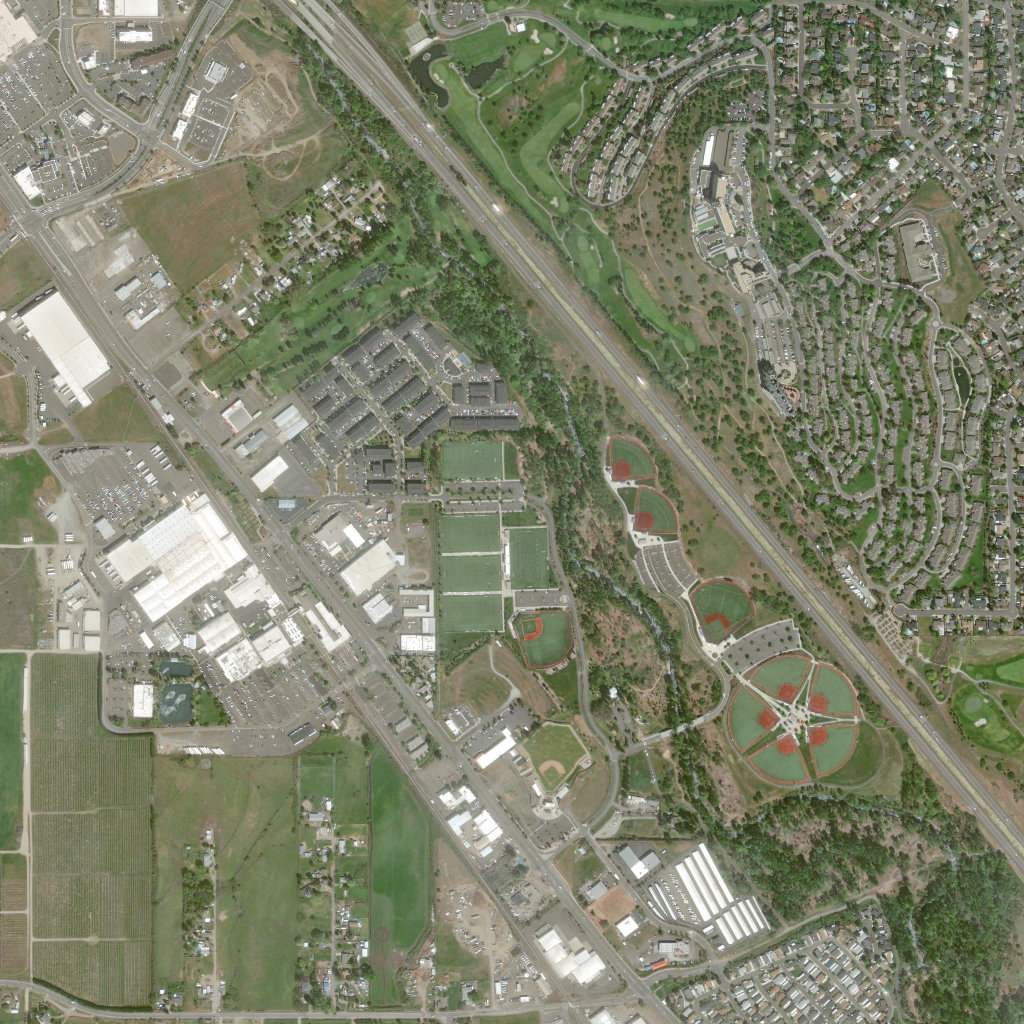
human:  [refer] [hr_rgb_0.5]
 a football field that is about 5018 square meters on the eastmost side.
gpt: <box>[[68, 57, 73, 60, 0]]</box>